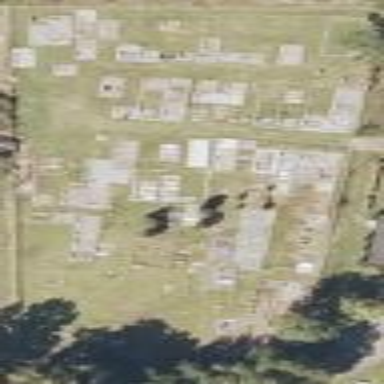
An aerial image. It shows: Cemetery.